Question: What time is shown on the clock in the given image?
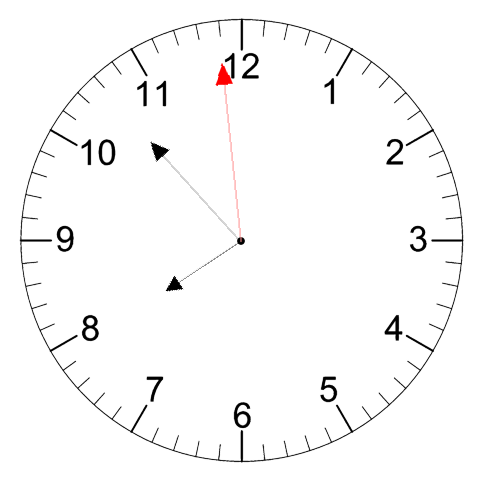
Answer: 07:52:59